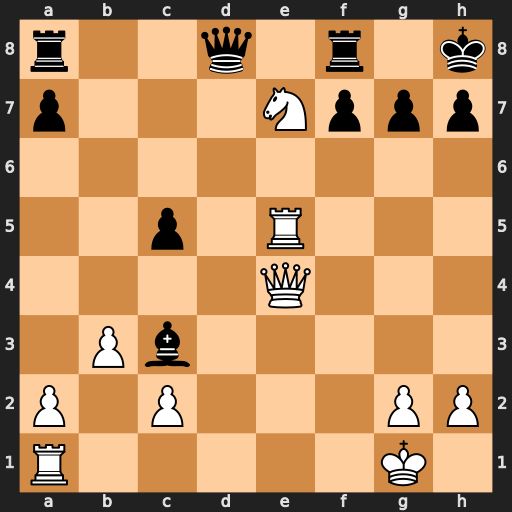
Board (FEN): r2q1r1k/p3Nppp/8/2p1R3/4Q3/1Pb5/P1P3PP/R5K1
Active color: w
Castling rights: -
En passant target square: -
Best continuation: Qxh7+ Kxh7 Rh5#